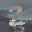
Label: 2